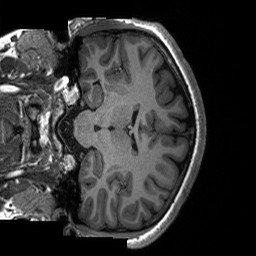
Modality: T1w
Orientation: coronal
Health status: ill
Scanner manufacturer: siemens
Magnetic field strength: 3 T
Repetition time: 2.3 s
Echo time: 0.00226 s